Question: I read many article about vertical alignment but how can I align 3 images horizontally from middle?
'''
<div class="notification-from-picture"> <img src="images/1.jpg" class="img-circle" /> </div>
<div class="notification-between-from-to"> <img src="images/2.jpg"/> <div>
<div class="notification-to-picture"> <img src="images/3.jpg" class="img-circle"/>< /div>
'''

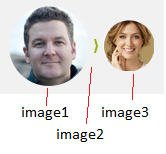
Answer: just do this it will work:
'''
.notification-from-picture,
.notification-between-from-to,
.notification-to-picture
{
display: inline;
}
'''